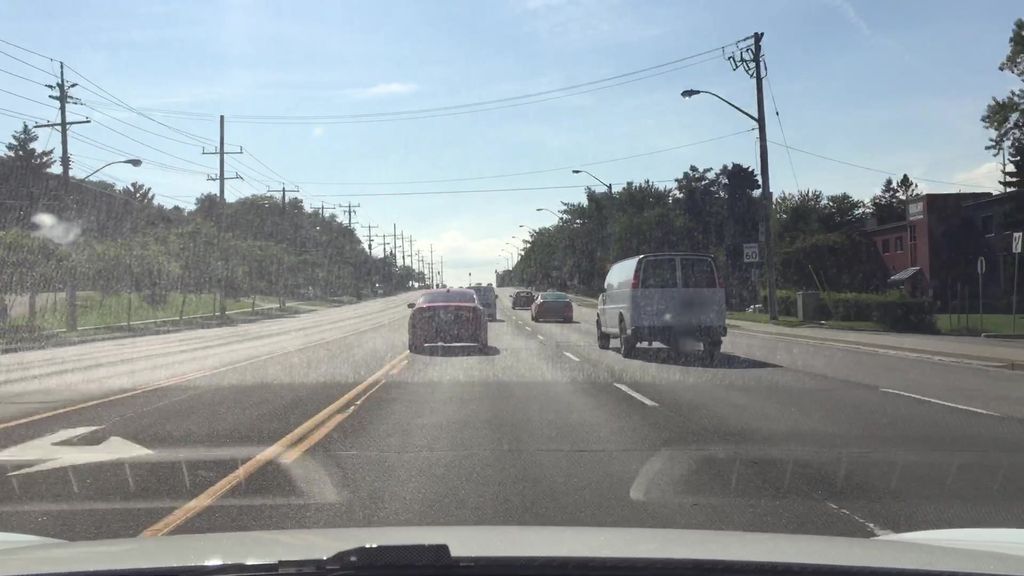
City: toronto